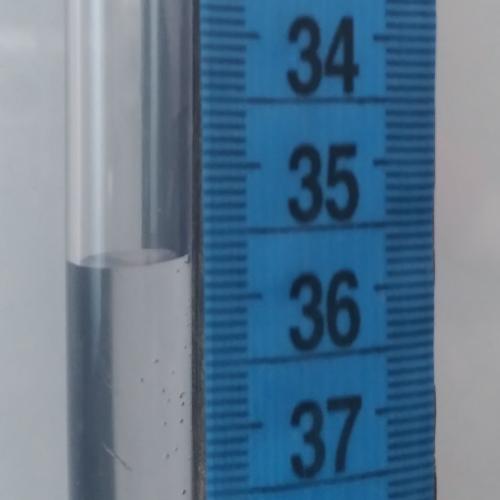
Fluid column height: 35.7 cm